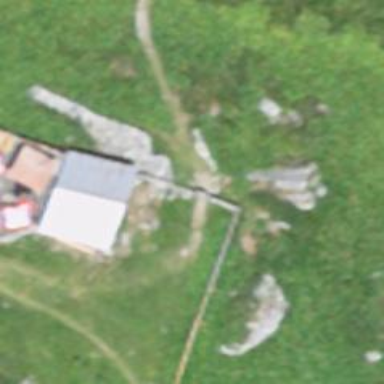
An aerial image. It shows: Dry stone wall barrier.